Question: I have a Dataframe like the one mentioned below.

I want to have a dictionary for all non zero columns from the above Dataframe like the one below.
'''
{
(0, 'aan'): 1,
(0, 'abcc'): 1,
(1, 'acd'): 1,
(3, 'access'): 5,
(3, 'acd'): 3,
(4, 'aao'): 2,
(4, 'access'): 4
}
'''
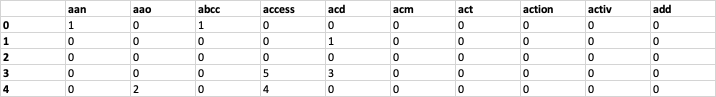
Answer: You pipe it through a sparse matrix and return the DataFrame as a dict.
Unfortunately pandas has limited sparse matrix capabilities, so we need to use scipy. The following code should work for your application.
'''
import scipy as sp
import pandas as pd
import numpy as np #for the random dataframe as example.
# Example dataframe
df = pd.DataFrame(np.random.randint(0,10,size=(1000, 10)))
# Use scipy to create sparse matrix
coo = sp.sparse.csc_matrix(df).tocoo(copy=False)
# Parse sparse matrix back into dataframe without zeroes.
df = pd.DataFrame({'index': coo.row, 'col': coo.col, 'data': coo.data})[
['index', 'col', 'data']].sort_values(['index', 'col']).reset_index(drop=True)
# Create index to split (row, column) from value.
ix = pd.MultiIndex.from_frame(df[['index','col']])
df = df['data'].copy(True)
df.index = ix
# Output as dict
df.to_dict()
'''
'''
df
0 1 2 3 4 5 6 7 8 9
0 4 7 0 3 4 8 6 0 5 3
1 3 3 9 2 1 2 8 2 7 2
2 0 1 5 5 4 3 2 0 4 1
3 6 7 7 7 2 1 3 7 1 1
4 2 5 9 8 9 7 5 4 0 3
'''
'''
{(0, 0): 4,
(0, 1): 7,
(0, 3): 3, # Notice (0,2) is gone.
(0, 4): 4,
(0, 5): 8,
(0, 6): 6,
(0, 8): 5,
(0, 9): 3,
(1, 0): 3,
(1, 1): 3,
(1, 2): 9,
(1, 3): 2,
(1, 4): 1,
(1, 5): 2,
(1, 6): 8,
(1, 7): 2,
(1, 8): 7,
(1, 9): 2,
(2, 1): 1, # Notice (2,0) is gone.
(2, 2): 5,
(2, 3): 5,
(2, 4): 4,
(2, 5): 3,
(2, 6): 2,
(2, 8): 4,
(2, 9): 1,
'''